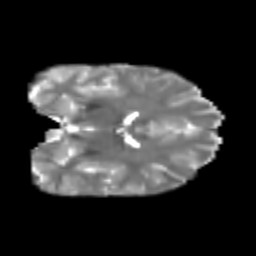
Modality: T2w
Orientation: coronal
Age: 28
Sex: male
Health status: healthy